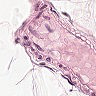
Metastatic tissue present: no